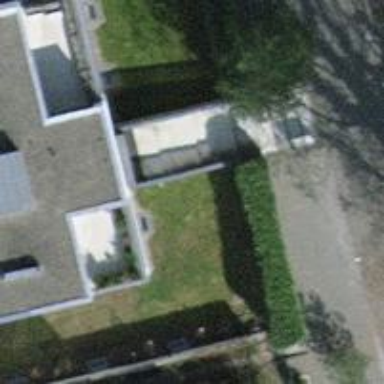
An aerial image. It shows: Balcony as part of building.